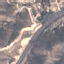
Label: Highway